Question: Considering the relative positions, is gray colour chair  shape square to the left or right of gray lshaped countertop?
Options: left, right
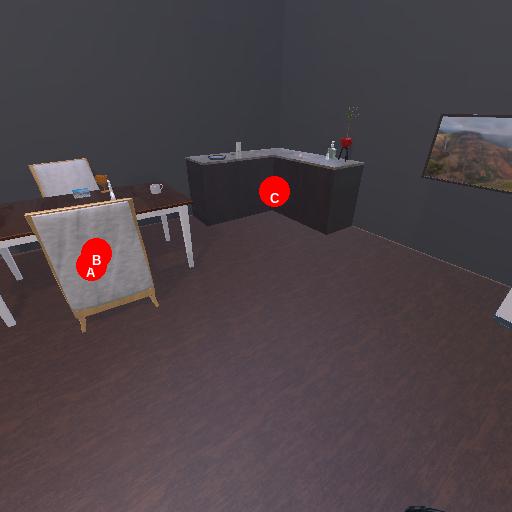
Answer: left